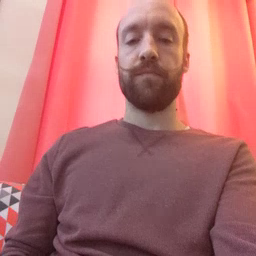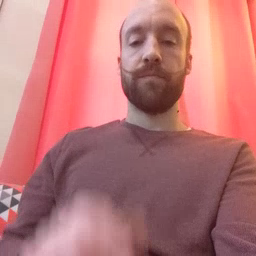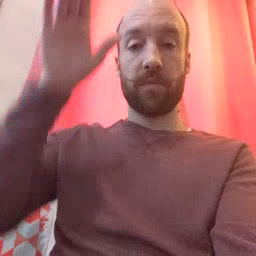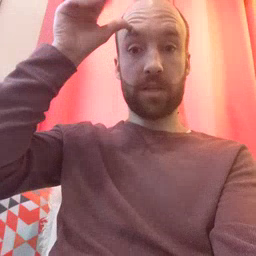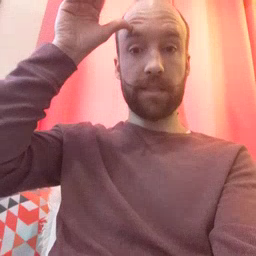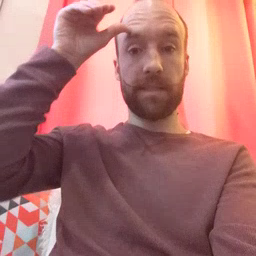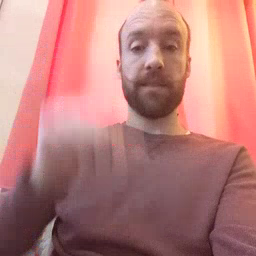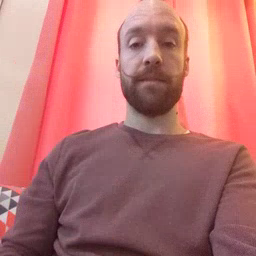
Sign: donkey